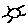
Label: sun